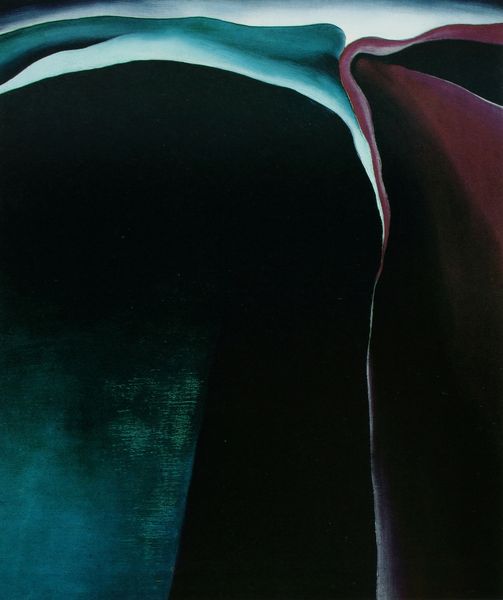
Titel: Dark Abstraction
Künstler: Georgia O'Keeffe
Standort: St. Louis (Missouri)
Institution: The St. Louis Art Museum
Schlagwörter: blau, dunkel, wasser, weiß, grün, landschaft, hell, schwarz, türkis, blüte, rot, öl, tal, abstrakt, violett, o'eeffe